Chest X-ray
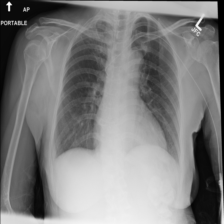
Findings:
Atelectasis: negative
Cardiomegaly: negative
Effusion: negative
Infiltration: negative
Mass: negative
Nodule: negative
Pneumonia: negative
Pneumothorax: negative
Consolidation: negative
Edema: negative
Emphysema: negative
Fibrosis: negative
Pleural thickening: negative
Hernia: negative